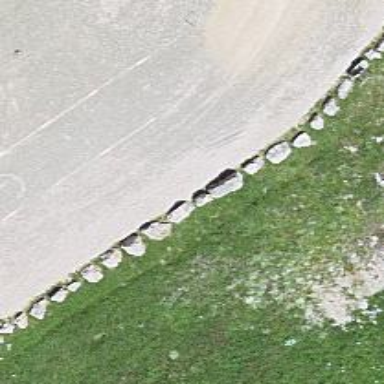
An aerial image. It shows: Block barrier.